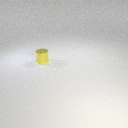
small yellow metal cylinder